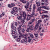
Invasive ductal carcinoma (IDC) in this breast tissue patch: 0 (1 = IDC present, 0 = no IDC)